Brain MRI, t2w sequence, axial 2D slice.
Patient: age 35, sex F, weight 95 kg, height 1.95 m
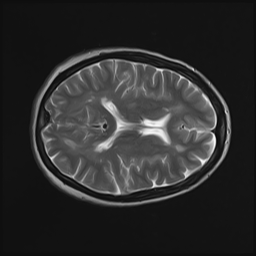